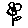
Label: flower